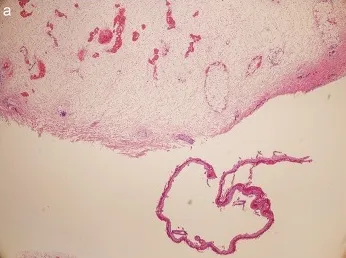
HE stain:. Foot dorsum of MD child (40 times magnification).
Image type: pathology (h&e)